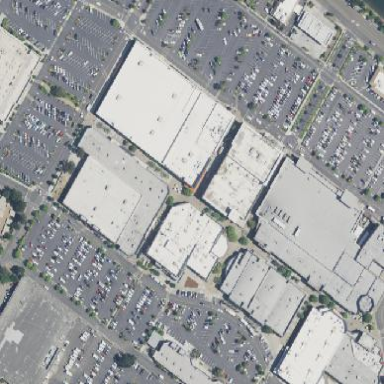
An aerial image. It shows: Retail area consisting of mall.